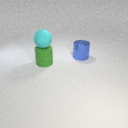
large green rubber cylinder in front of large blue metal cylinder